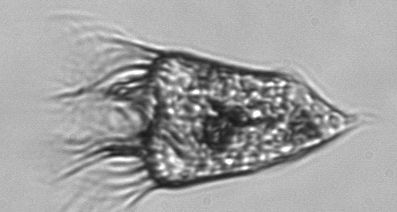
Label: Pelagostrobilidium